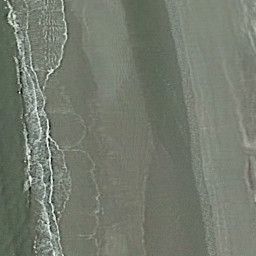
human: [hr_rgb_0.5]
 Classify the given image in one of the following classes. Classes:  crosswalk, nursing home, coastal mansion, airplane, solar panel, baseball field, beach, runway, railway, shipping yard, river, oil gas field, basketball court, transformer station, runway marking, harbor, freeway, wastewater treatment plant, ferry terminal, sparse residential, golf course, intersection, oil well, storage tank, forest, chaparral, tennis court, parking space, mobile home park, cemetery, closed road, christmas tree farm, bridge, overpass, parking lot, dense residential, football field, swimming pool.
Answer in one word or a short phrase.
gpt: beach